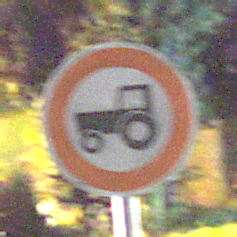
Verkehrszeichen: VerbotKraftfahrzeugeZuegeNichtSchneller25
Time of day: Night
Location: Outdoor (Suburban)
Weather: PartlyCloudy
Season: NotSpecified
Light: Artificial